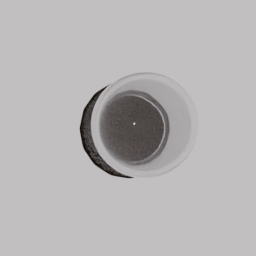
Label: decoration